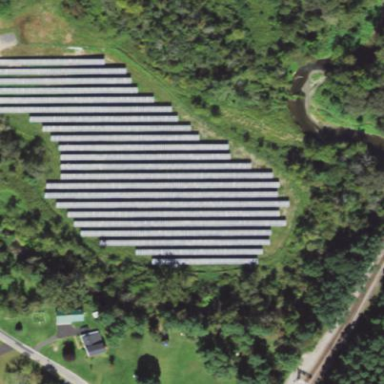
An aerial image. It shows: Solar photovoltaic power plant enclosed by fence. It generates electricity.